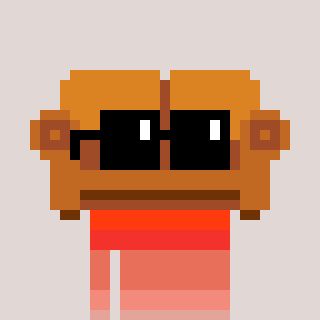
a pixel art character with square black sunglasses, a couch-shaped head and a blue-colored body on a warm background